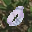
Label: 0